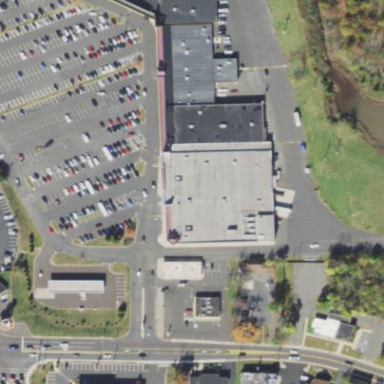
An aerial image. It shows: Supermarket building.